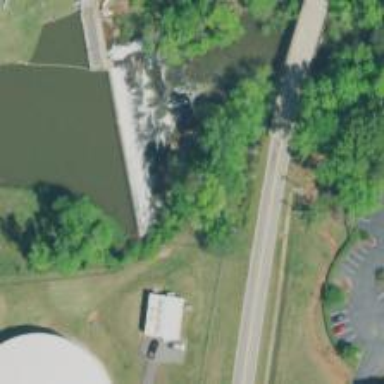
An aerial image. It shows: Dam across waterway.